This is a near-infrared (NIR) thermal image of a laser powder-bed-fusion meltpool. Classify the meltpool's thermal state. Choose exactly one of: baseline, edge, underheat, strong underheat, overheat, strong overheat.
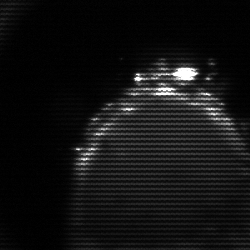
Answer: edge